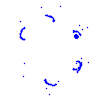
Particle: kaon